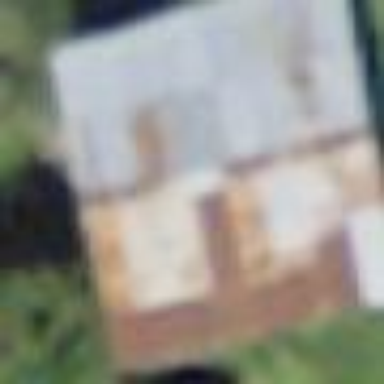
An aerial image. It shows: Simple house.